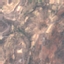
Label: PermanentCrop